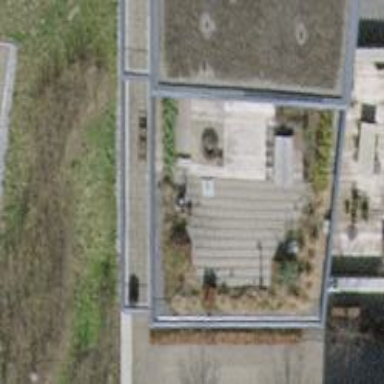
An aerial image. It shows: Building with flat brown roof. The building has light grey color.